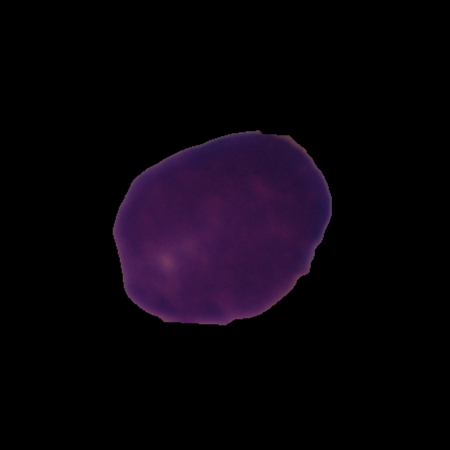
Label: healthy